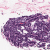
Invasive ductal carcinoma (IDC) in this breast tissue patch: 0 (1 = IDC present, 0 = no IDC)